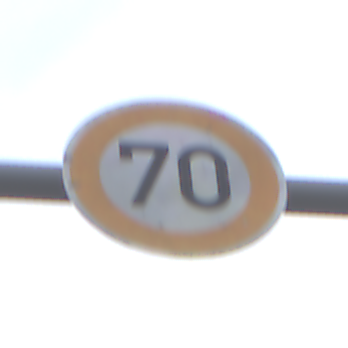
Verkehrszeichen: Geschwindigkeit70
Umgebung: Outdoor, Urban
Tageszeit: SunriseSunset
Wetter: PartlyCloudy
Licht: Natural
Jahreszeit: NotSpecified
Kontrast: LowContrast